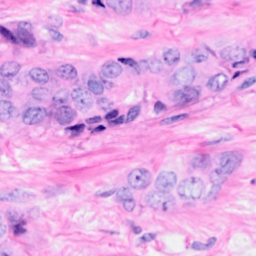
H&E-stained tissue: Breast